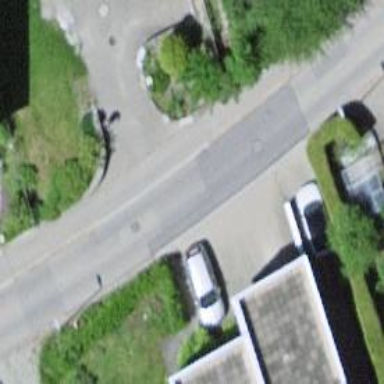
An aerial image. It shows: Residential road with asphalt surface.